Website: home-depot
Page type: customer-info-address
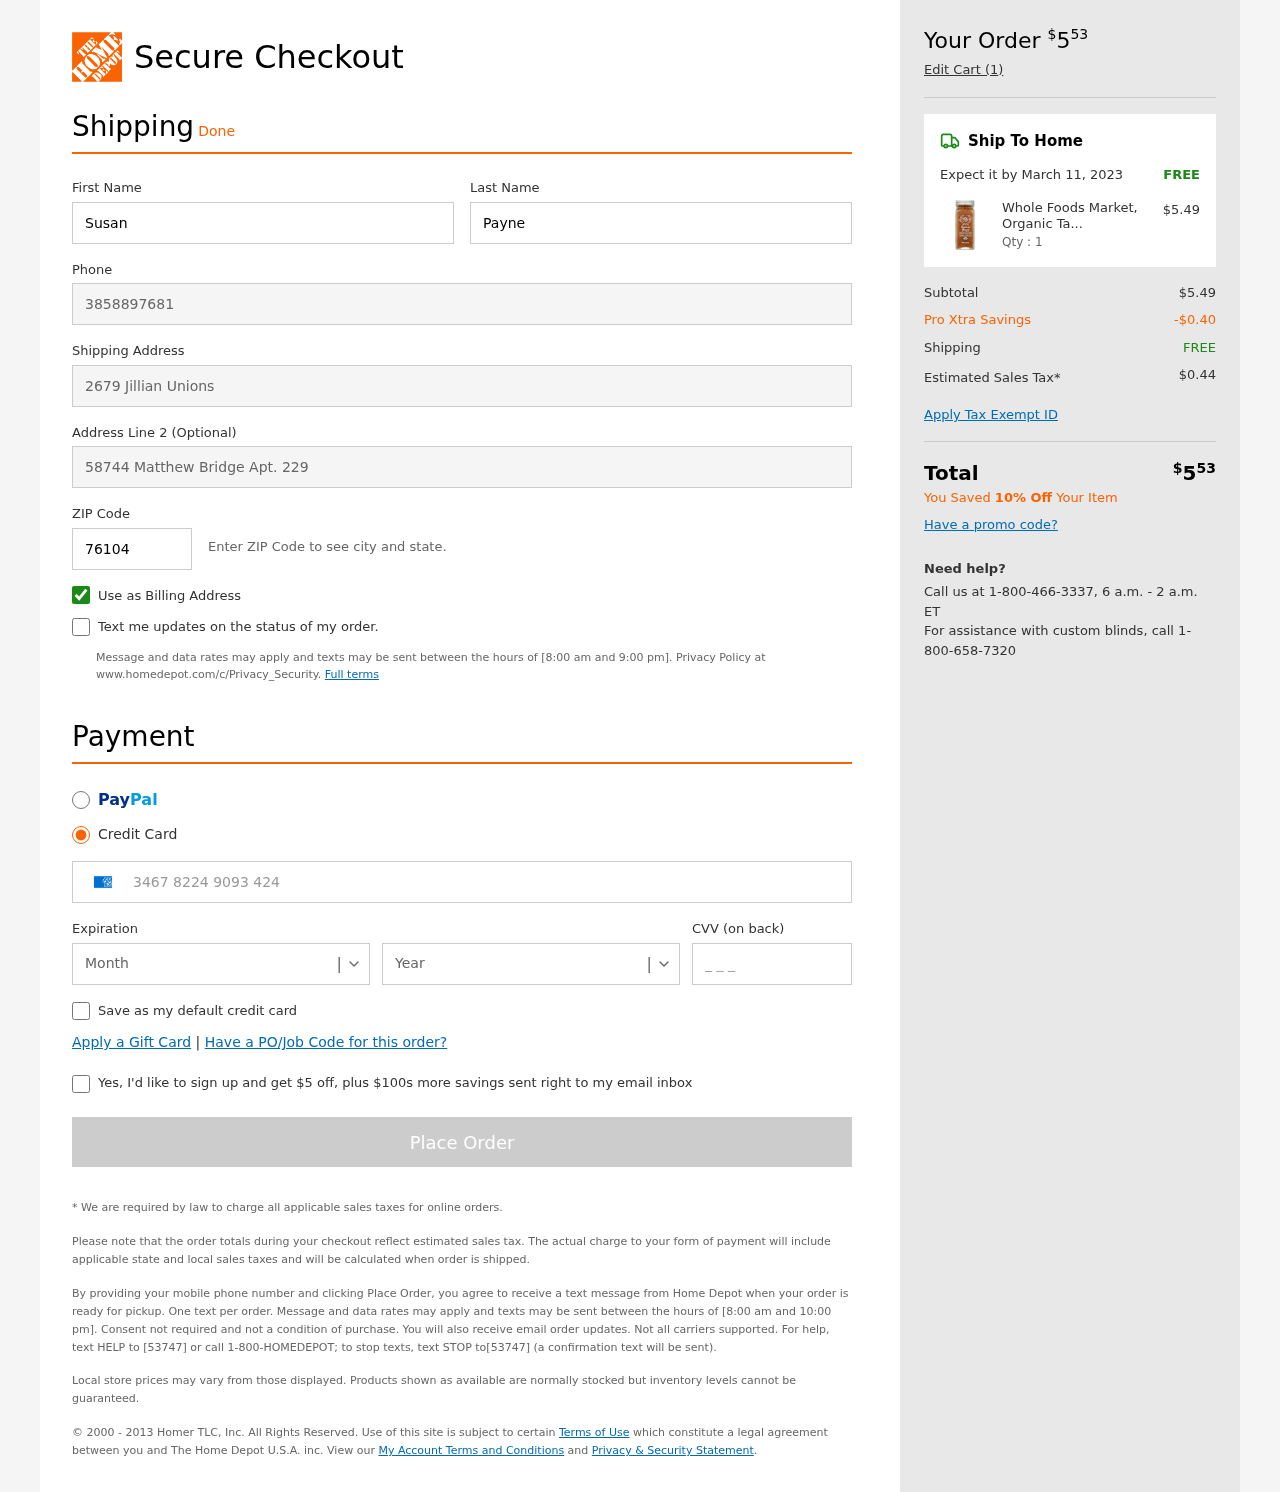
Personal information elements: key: PII_CARD_CVV
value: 7497
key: PII_CARD_EXPIRY_MONTH
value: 09
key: PII_CARD_EXPIRY_YEAR
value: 29
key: PII_CARD_NUMBER
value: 3467 8224 9093 424
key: PII_FIRSTNAME
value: Susan
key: PII_LASTNAME
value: Payne
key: PII_PHONE
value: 3858897681
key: PII_POSTCODE
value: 76104
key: PII_STREET
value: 2679 Jillian Unions
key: PII_STREET2
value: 58744 Matthew Bridge Apt. 229
Product elements: key: PRODUCT1_NAME
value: Whole Foods Market, Organic Tandoori Masala Seasoning, 2.08 oz
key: PRODUCT1_PRICE
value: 5.49
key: PRODUCT1_QUANTITY
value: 1
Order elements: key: ORDER_TOTAL
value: $553
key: ORDER_NUM_ITEMS
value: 1
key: ORDER_DELIVERY_DATE
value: March 11, 2023
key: ORDER_SHIPPING_COST
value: FREE
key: ORDER_SUBTOTAL
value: $5.49
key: ORDER_DISCOUNT
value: -$0.40
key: ORDER_SHIPPING_COST2
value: FREE
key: ORDER_TAX
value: $0.44
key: ORDER_TOTAL2
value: $553
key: ORDER_SAVINGS_MESSAGE
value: You Saved 10% Off Your Item